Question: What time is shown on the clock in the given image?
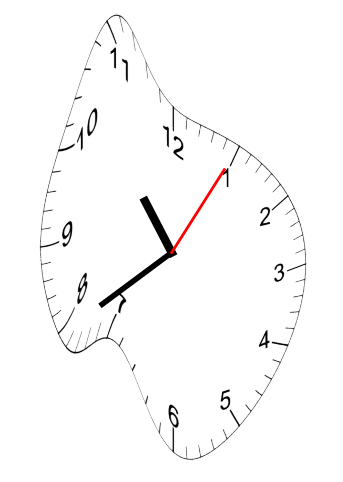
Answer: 10:39:05